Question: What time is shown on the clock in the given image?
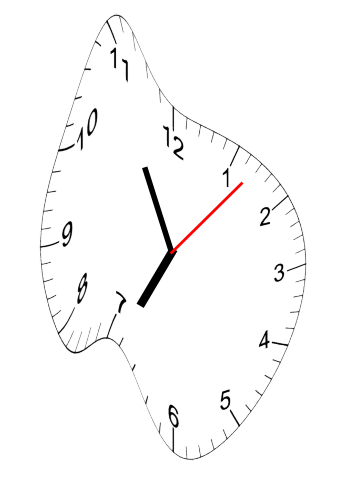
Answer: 06:55:07